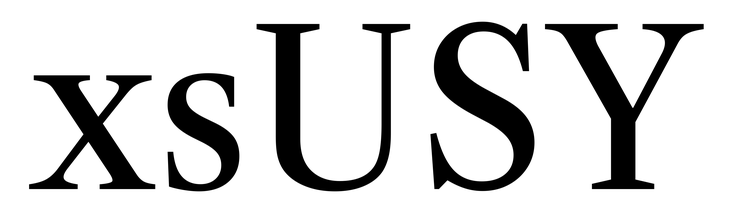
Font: LibreCaslonText_Regular